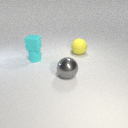
large gray metal sphere to the right of small cyan rubber cylinder